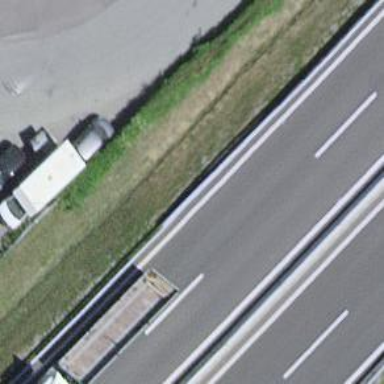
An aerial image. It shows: Asphalt motorway.